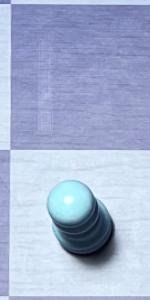
Label: Pawn_White